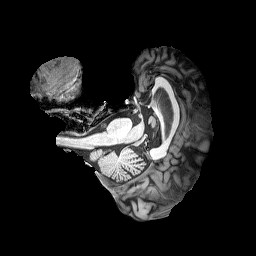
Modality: T1w
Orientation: axial
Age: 66
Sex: male
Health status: healthy